Aerial crown-view tile of a tropical tree (Barro Colorado Island, Panama), acquired 20240611:
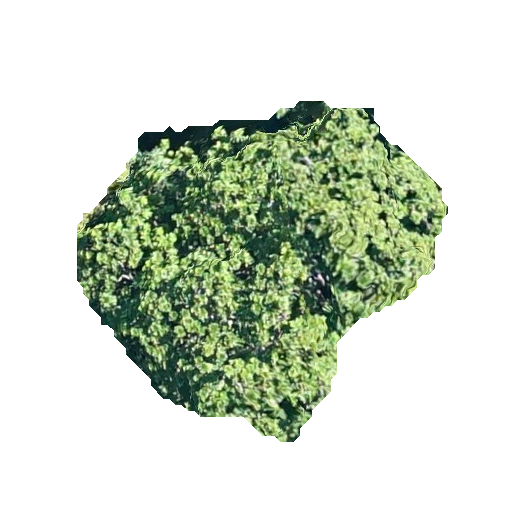
Species: Anacardium excelsum
GBIF accepted scientific name: Anacardium excelsum
Crown area: 129.47 m²